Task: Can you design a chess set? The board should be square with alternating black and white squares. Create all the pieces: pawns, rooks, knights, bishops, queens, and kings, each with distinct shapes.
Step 5362:
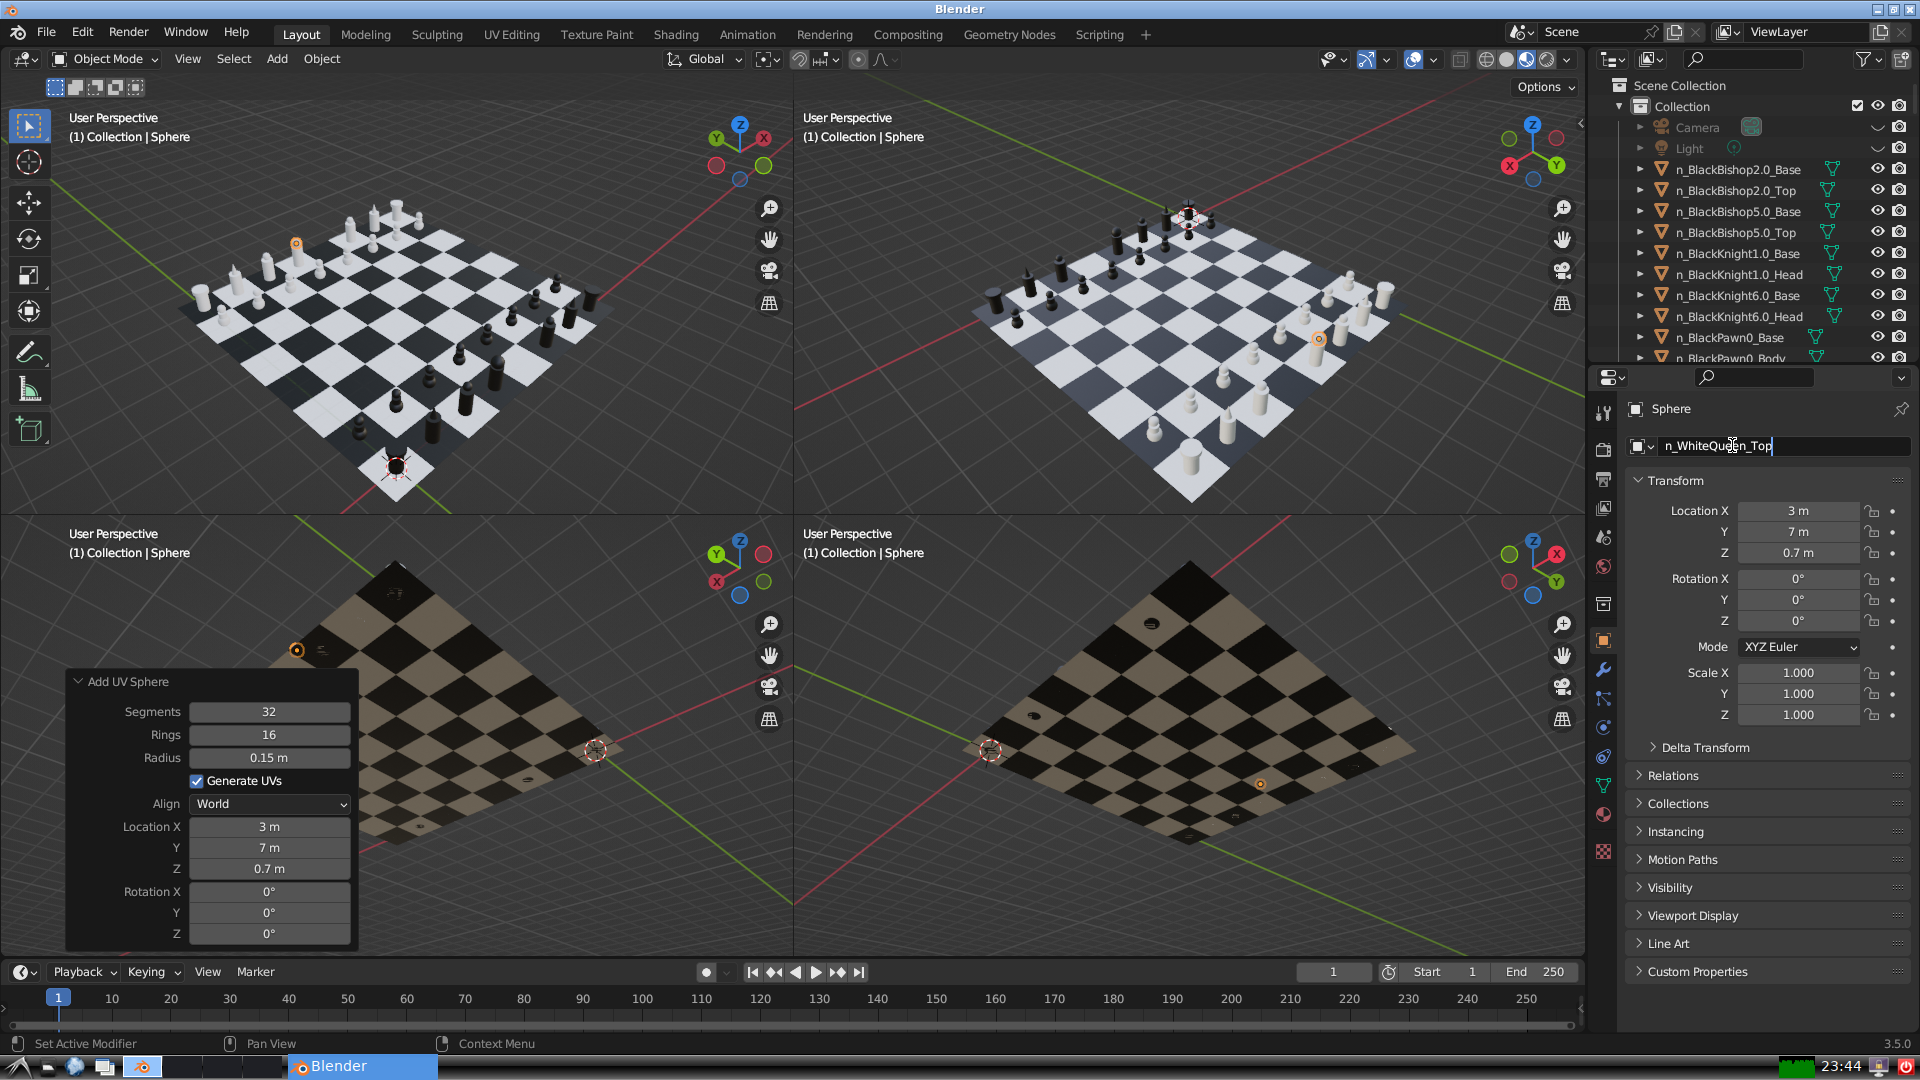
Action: {"key_press": ['Return']}